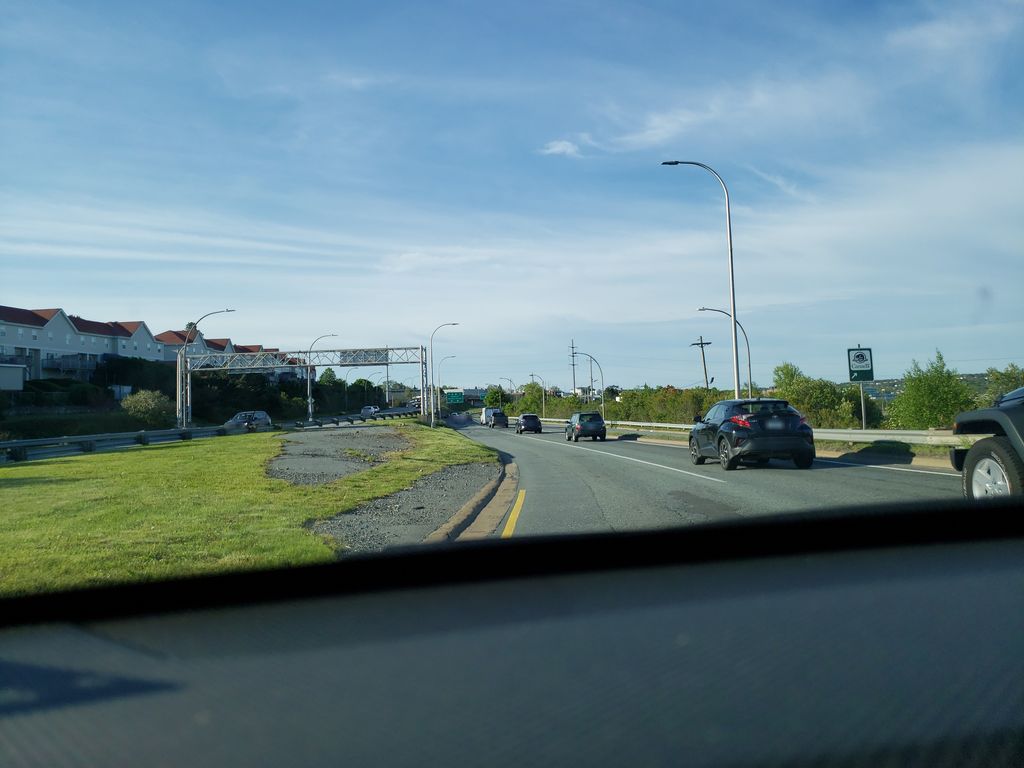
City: halifax